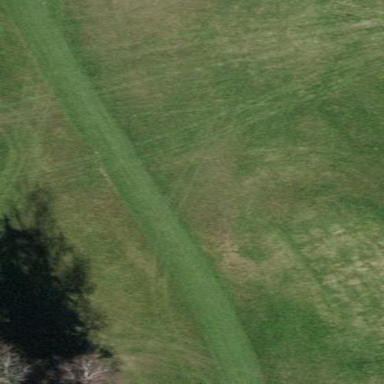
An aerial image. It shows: Grassy area with golf cart path running through it.